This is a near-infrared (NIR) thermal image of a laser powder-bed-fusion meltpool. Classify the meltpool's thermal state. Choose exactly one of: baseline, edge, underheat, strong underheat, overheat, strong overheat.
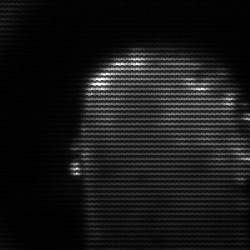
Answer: baseline